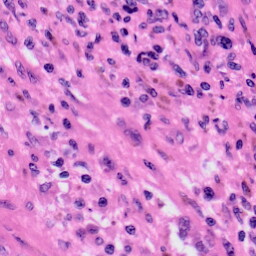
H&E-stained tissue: Skin